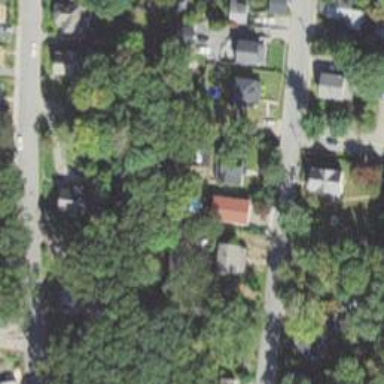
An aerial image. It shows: Residential driveway used as service road.